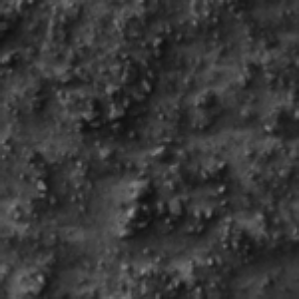
Label: frost